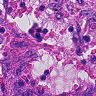
Metastatic tissue present: no